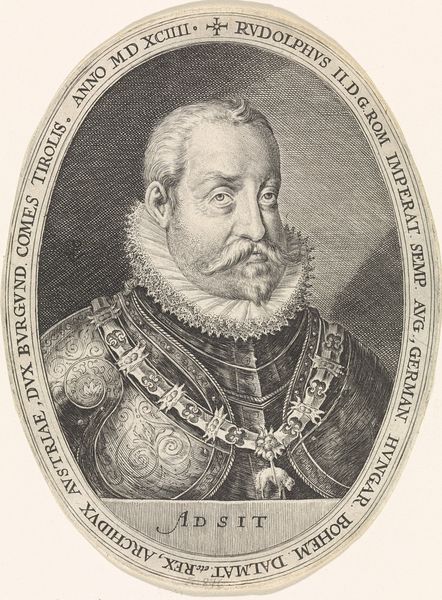
Titel: Portret van Rudolf II van Habsburg
Künstler: Crispijn van de (I) Passe
Standort: Amsterdam
Institution: Rijksmuseum
Schlagwörter: white, black, grey, hair, nose, portrait, man, eyes, light, beard, necklace, royal, clothes, large, pencil, animal, rich, words, fat, bear, mustaches, adsit